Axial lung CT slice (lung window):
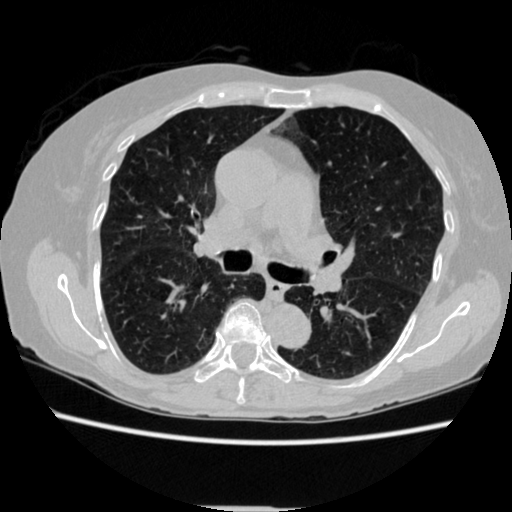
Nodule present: no